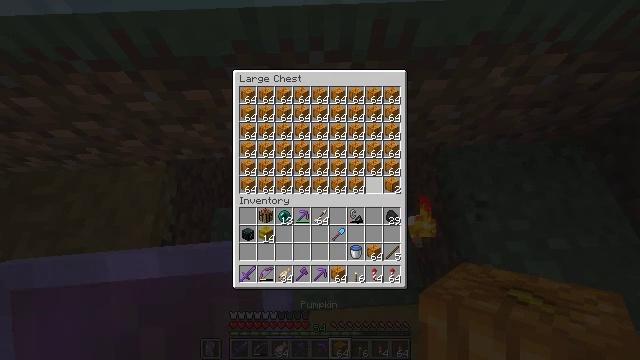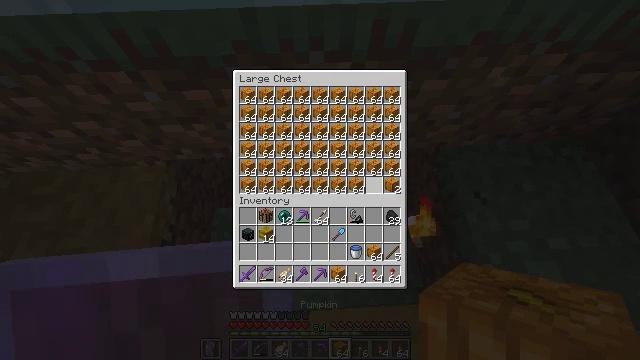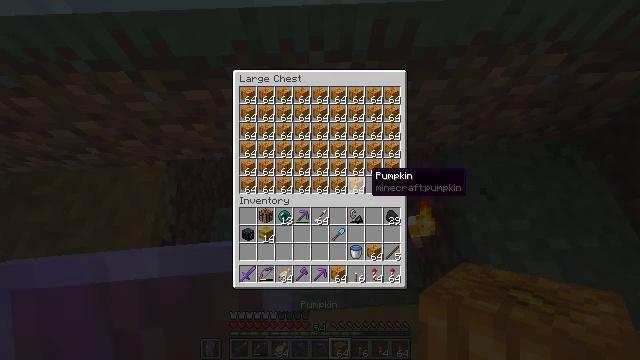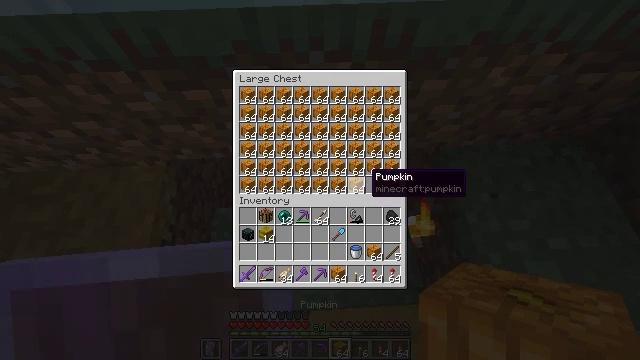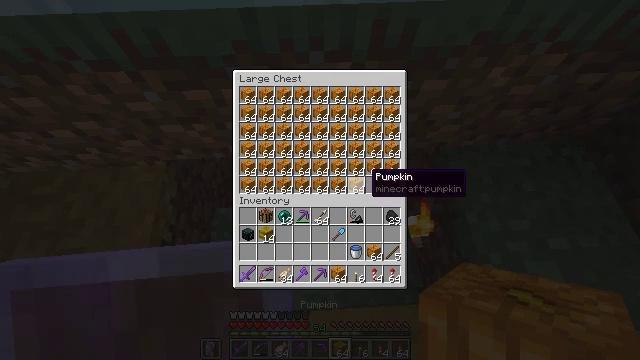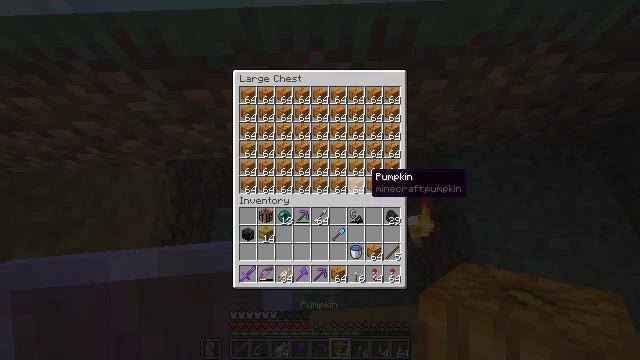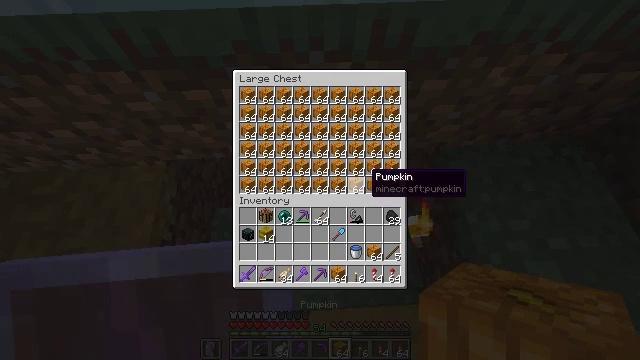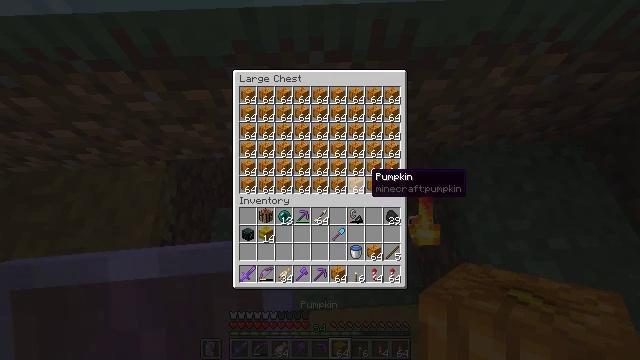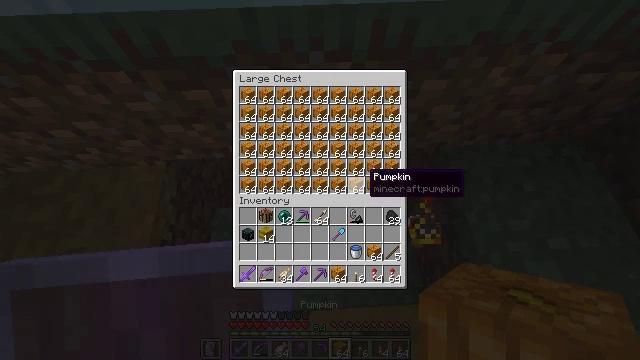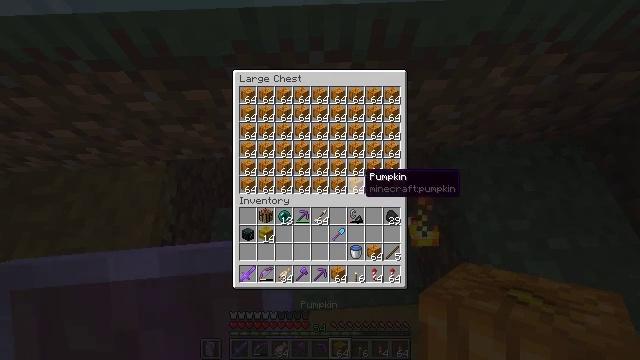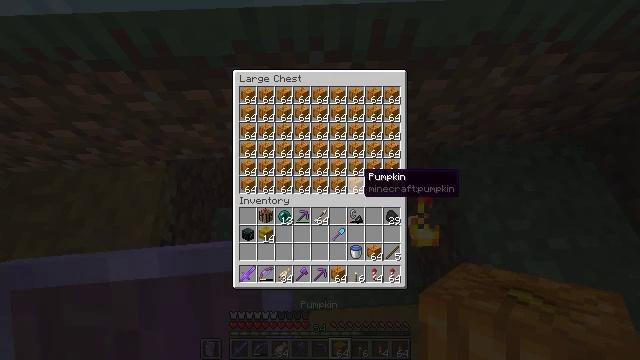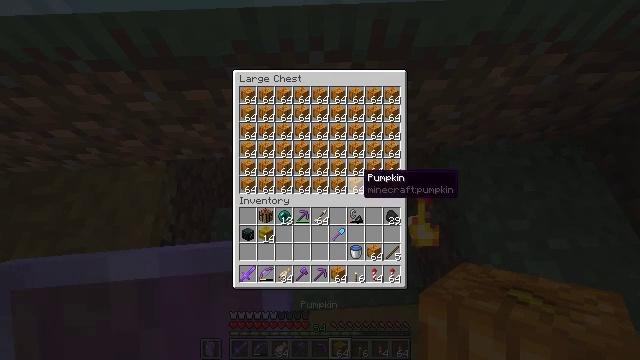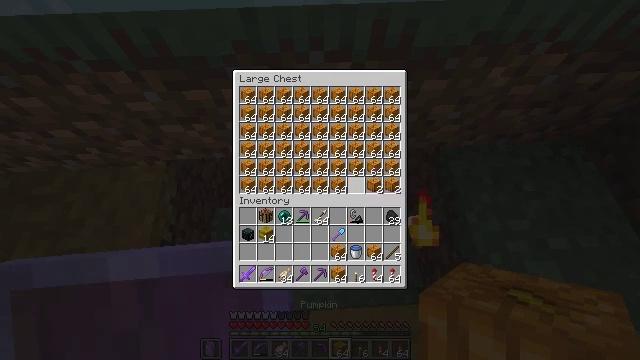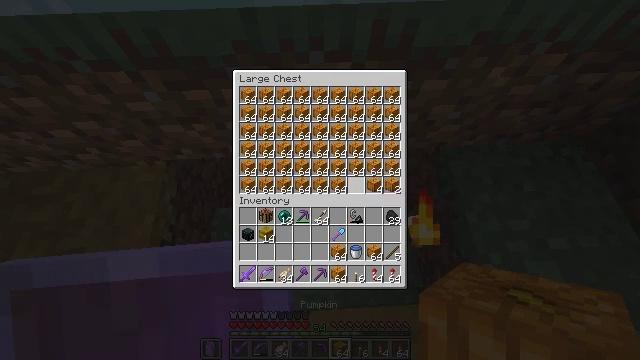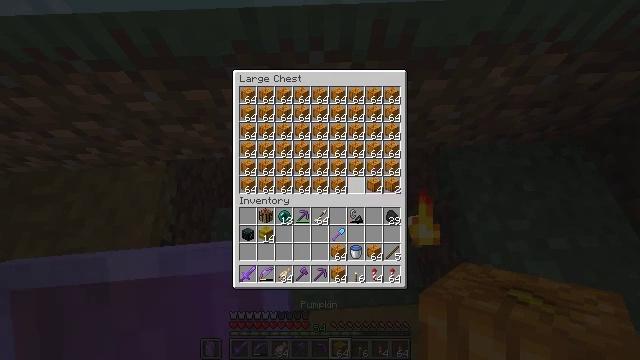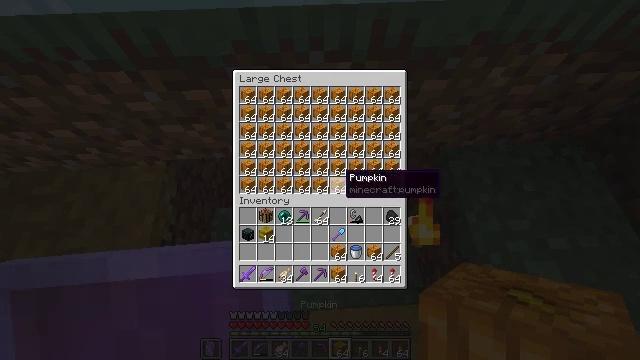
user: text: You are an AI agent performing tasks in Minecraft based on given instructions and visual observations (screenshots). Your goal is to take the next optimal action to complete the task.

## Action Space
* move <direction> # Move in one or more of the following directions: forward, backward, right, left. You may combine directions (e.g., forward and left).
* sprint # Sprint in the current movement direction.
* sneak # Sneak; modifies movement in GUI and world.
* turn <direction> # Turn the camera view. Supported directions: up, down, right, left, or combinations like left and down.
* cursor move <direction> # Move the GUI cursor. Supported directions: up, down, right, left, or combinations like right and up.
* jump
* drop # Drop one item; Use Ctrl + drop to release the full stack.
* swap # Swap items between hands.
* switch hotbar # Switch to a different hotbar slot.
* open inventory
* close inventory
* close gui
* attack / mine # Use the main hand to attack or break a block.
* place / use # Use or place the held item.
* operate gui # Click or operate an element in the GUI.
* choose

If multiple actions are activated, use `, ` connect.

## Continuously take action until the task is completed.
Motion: motion action
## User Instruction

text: Remove a tropical fish from the inventory.
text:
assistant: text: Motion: sneak
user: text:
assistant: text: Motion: sneak
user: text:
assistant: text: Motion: sneak
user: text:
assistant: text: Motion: sneak
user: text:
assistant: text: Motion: sneak
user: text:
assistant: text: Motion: sneak
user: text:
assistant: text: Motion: sneak
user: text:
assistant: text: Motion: sneak
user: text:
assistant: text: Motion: sneak
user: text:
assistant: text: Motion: sneak
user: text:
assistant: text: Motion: sneak
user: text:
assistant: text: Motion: sneak, operate gui
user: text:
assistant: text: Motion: sneak, operate gui
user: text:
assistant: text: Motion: sneak
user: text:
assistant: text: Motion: sneak, cursor move left
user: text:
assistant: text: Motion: sneak
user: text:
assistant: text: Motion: sneak
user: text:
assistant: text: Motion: sneak
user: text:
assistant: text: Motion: sneak, operate gui
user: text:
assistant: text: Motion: sneak, operate gui
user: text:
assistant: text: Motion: sneak, operate gui
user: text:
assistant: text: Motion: sneak
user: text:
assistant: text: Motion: sneak
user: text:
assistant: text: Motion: sneak
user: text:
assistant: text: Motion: sneak
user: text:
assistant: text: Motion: sneak
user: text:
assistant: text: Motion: sneak
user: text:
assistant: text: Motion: sneak, cursor move left
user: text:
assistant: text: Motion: sneak
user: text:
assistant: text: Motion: sneak